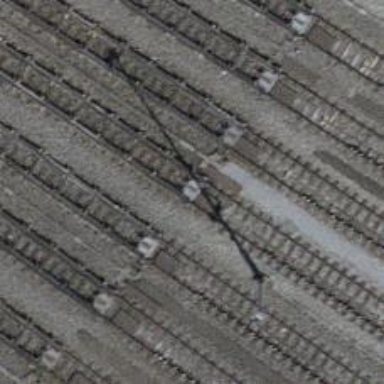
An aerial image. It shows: Railway yard with 1 track. It features beam retarder for controlling the speed of the trains.